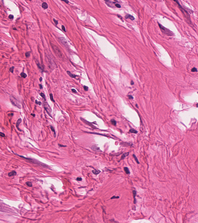
Tumor epithelial tissue: no
Tumor-associated stroma tissue: yes
Normal tissue: no